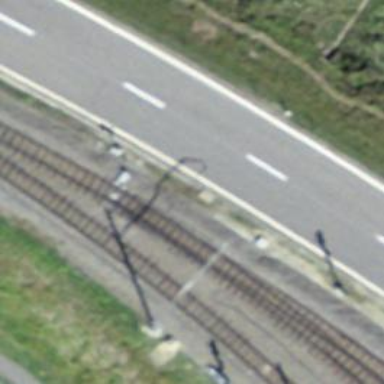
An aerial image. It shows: Railway switch.